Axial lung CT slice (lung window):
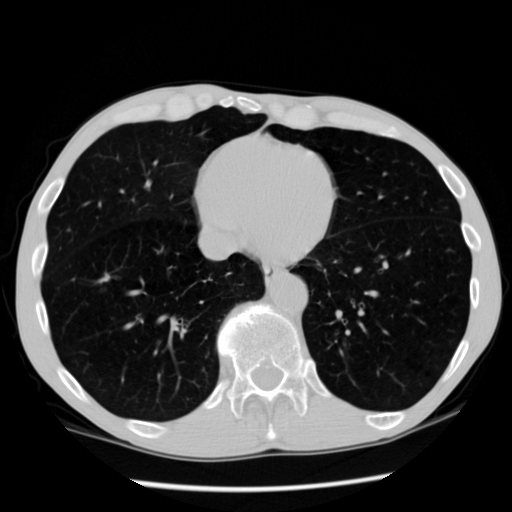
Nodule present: no